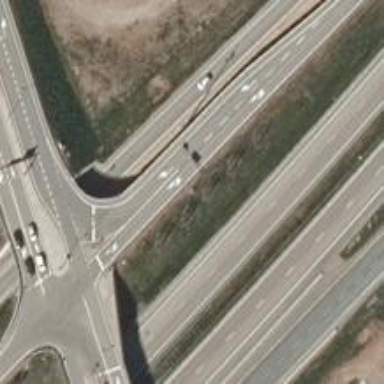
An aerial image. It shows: Tertiary motorway link.